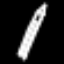
Label: pencil